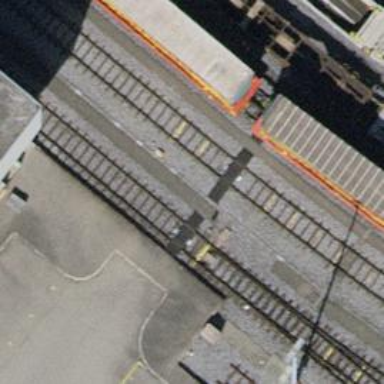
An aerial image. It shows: Railway switch.